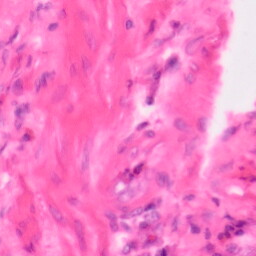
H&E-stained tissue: Colon